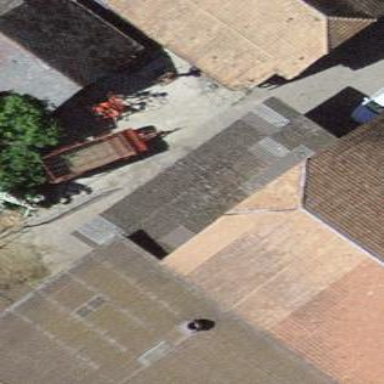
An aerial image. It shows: Barn.